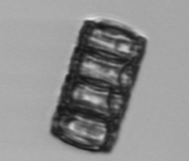
Label: Paralia_sulcata